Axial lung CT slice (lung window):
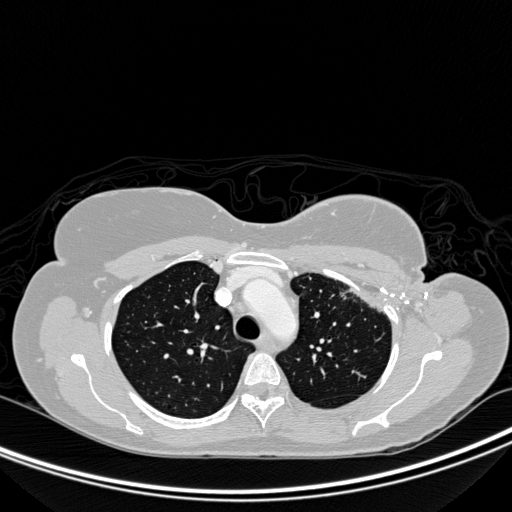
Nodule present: no